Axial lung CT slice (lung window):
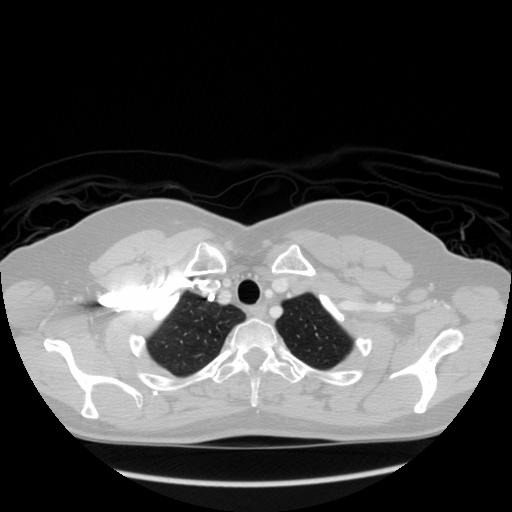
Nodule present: no